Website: lowes
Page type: customer-info-address
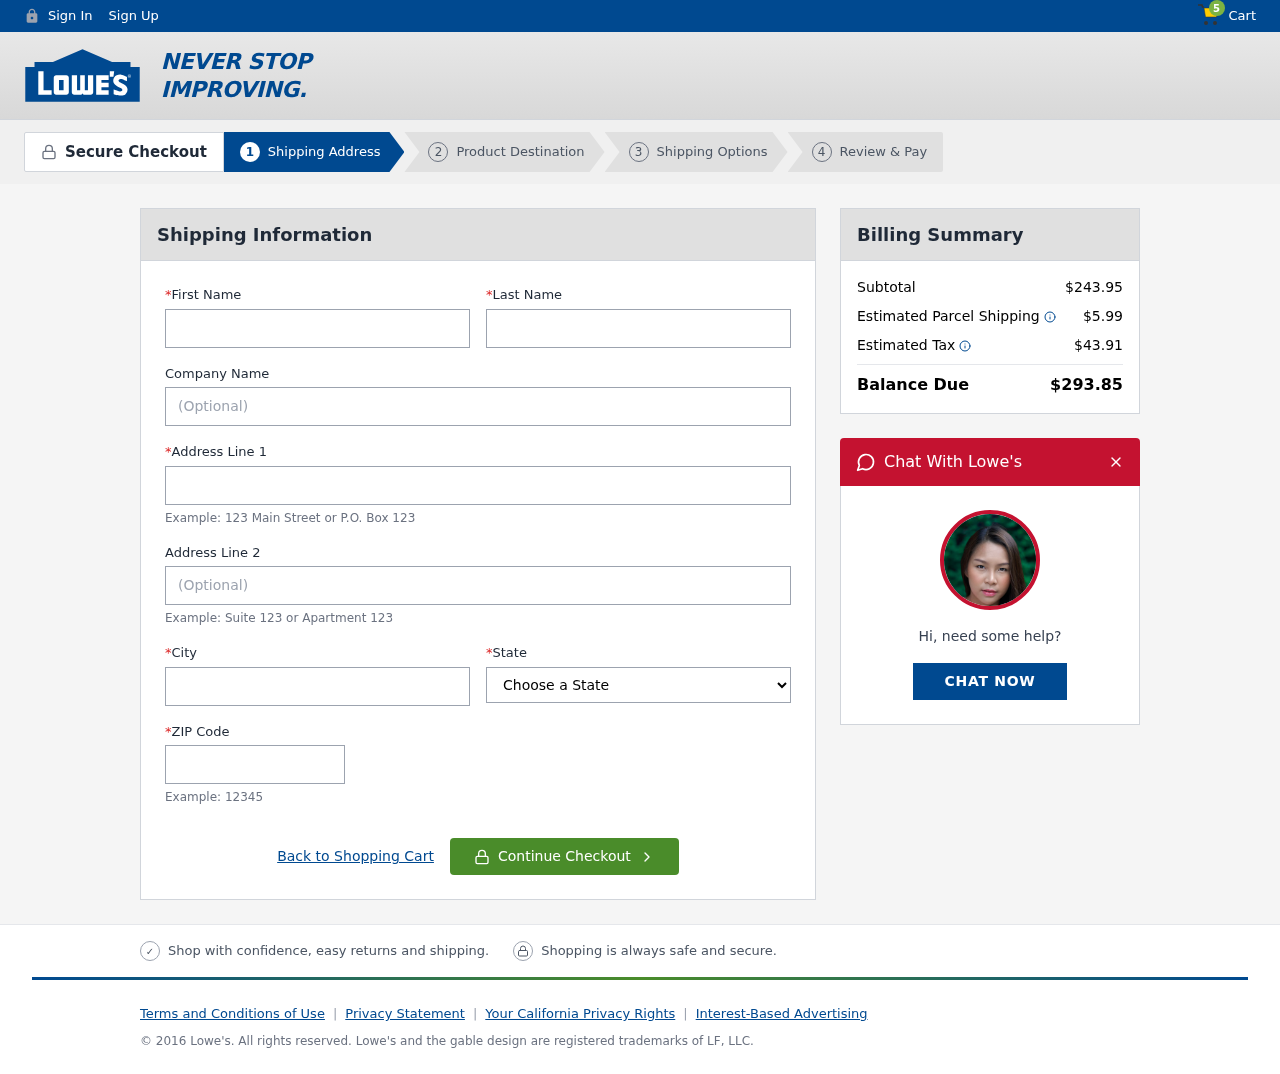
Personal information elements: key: PII_CITY
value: Hughesmouth
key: PII_FIRSTNAME
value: Jessica
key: PII_LASTNAME
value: Friedman
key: PII_POSTCODE
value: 33835
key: PII_STATE
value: Maryland
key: PII_STREET
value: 428 Stafford Fall Suite 286
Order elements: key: ORDER_NUM_ITEMS
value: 5
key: ORDER_SUBTOTAL
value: $243.95
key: ORDER_SHIPPING_COST
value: $5.99
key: ORDER_TAX
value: $43.91
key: ORDER_TOTAL
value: $293.85